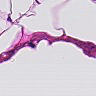
Metastatic tissue present: no